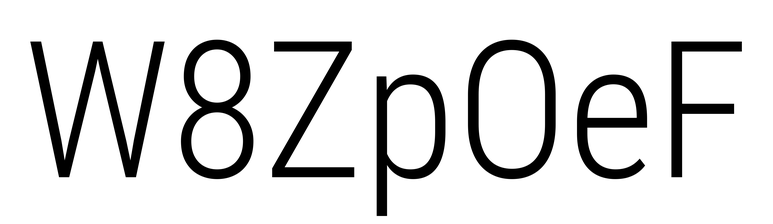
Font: Roboto_Condensed_Light